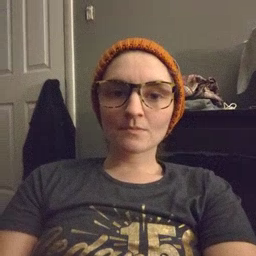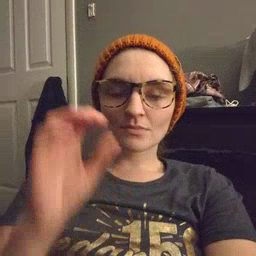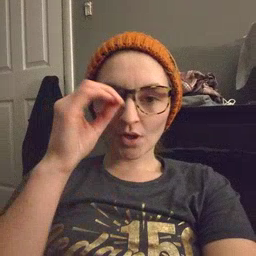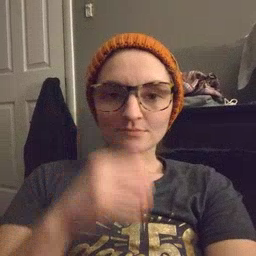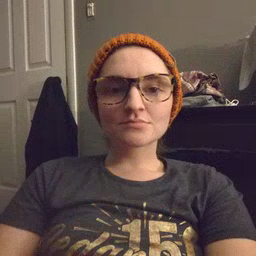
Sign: owl